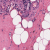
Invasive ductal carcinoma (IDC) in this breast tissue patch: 0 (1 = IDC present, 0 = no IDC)